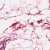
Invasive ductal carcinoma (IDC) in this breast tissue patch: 0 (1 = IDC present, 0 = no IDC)